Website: macys
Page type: delivery-shipping
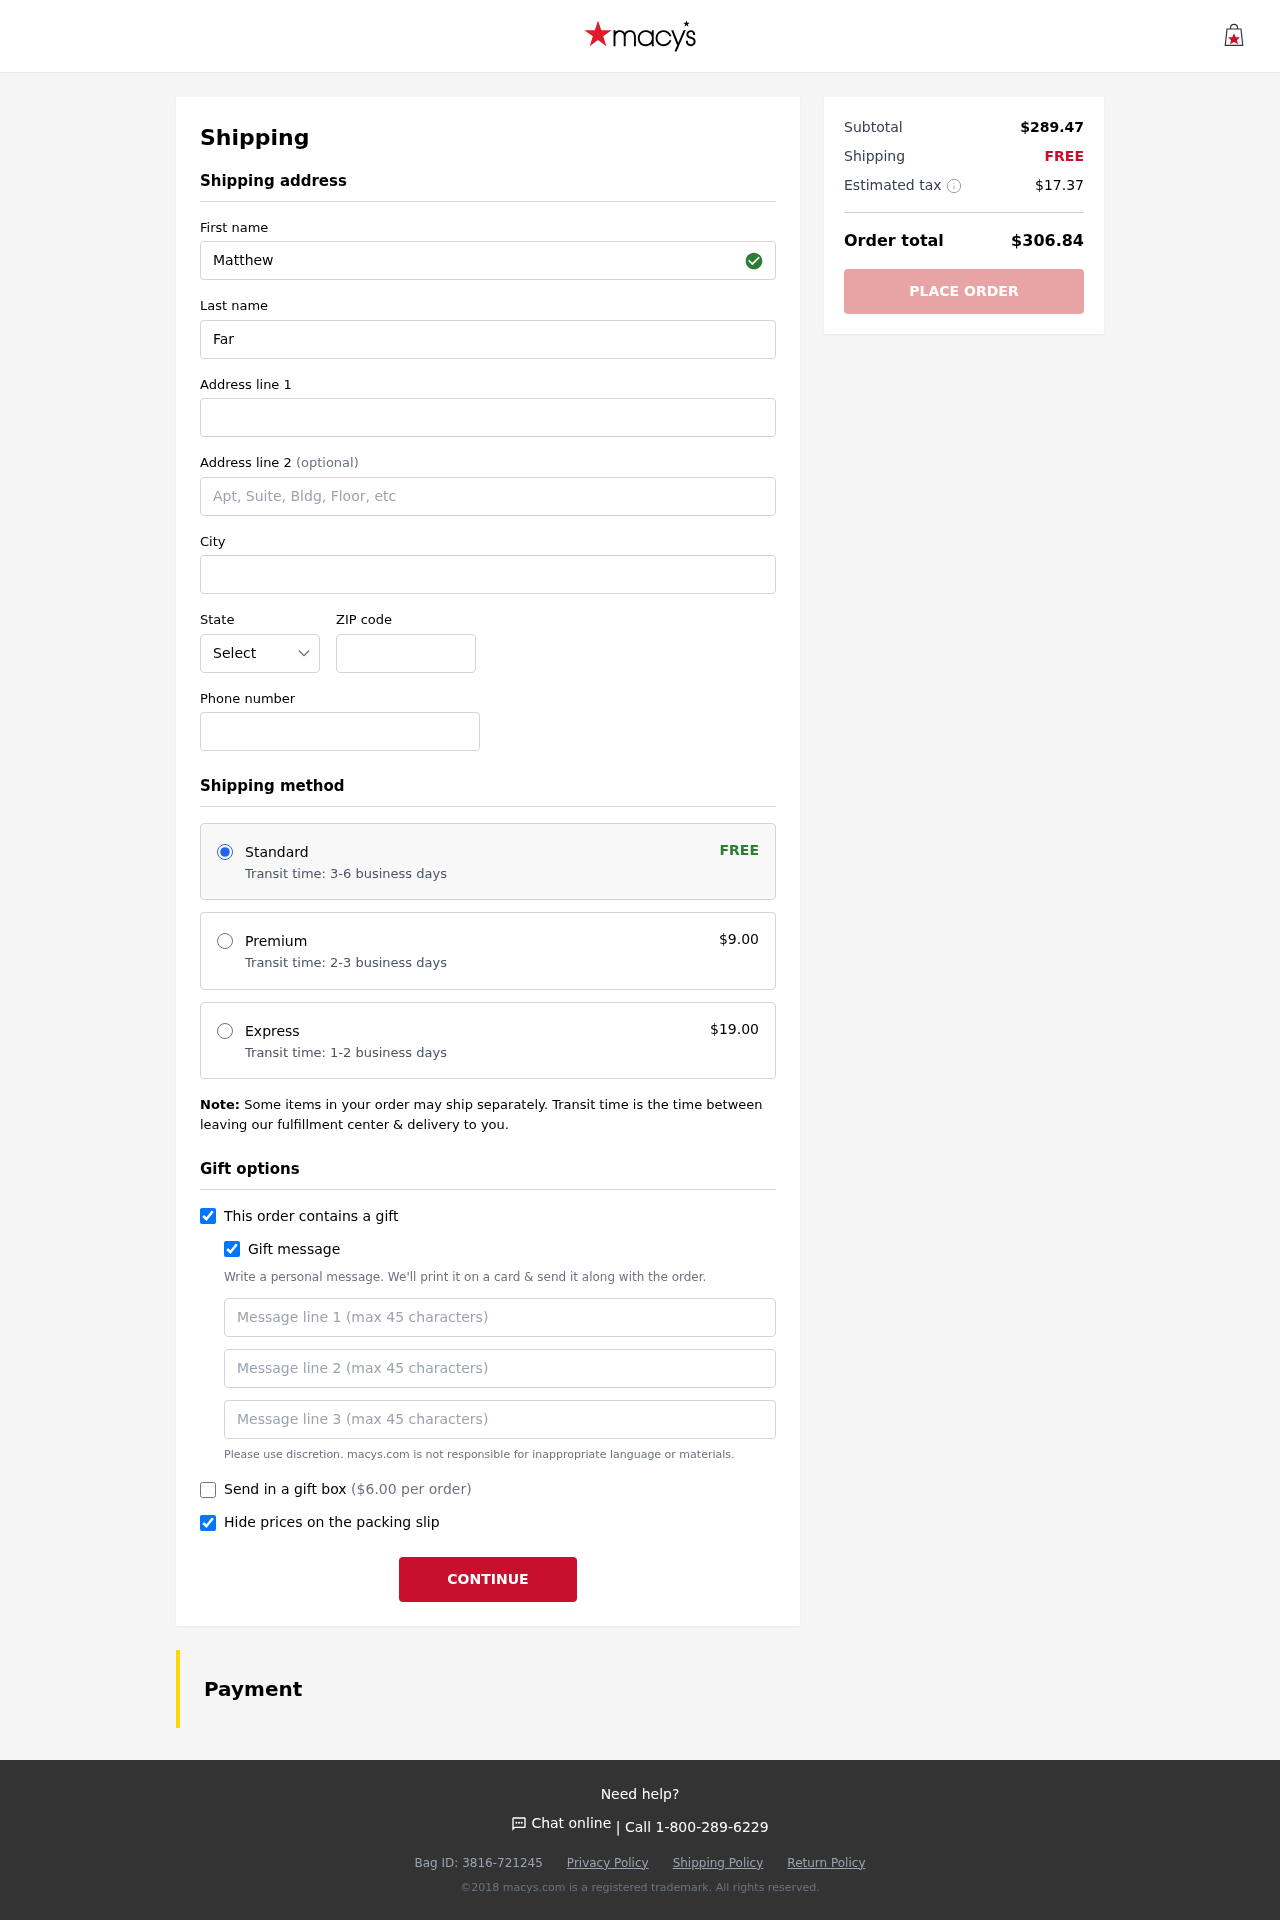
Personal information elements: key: PII_STATE_ABBR
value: MN
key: PII_FIRSTNAME
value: Matthew
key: PII_LASTNAME
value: Farmer
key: PII_STREET
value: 2650 Dudley Haven Suite 741
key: PII_CITY
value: South Alexishaven
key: PII_POSTCODE
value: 92398
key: PII_PHONE
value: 7622930961
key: PII_GIFT_MESSAGE
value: Hey Colleen, I stumbled upon these Chelsea boots and instantly thought of you—I know how much you love that sleek look! I hope they add a little extra flair to your outfits. Enjoy!  Matthew
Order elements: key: ORDER_SHIPPING_STANDARD
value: Transit time: 3-6 business days
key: ORDER_SHIPPING_COST
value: FREE
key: ORDER_SHIPPING_PREMIUM
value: Transit time: 2-3 business days
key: ORDER_SHIPPING_PREMIUM_PRICE
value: $9.00
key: ORDER_SHIPPING_EXPRESS
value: Transit time: 1-2 business days
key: ORDER_SHIPPING_EXPRESS_PRICE
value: $19.00
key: ORDER_GIFT_BOX_PRICE
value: ($6.00 per order)
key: ORDER_SUBTOTAL
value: $289.47
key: ORDER_SHIPPING_COST2
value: FREE
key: ORDER_TAX
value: $17.37
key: ORDER_TOTAL
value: $306.84